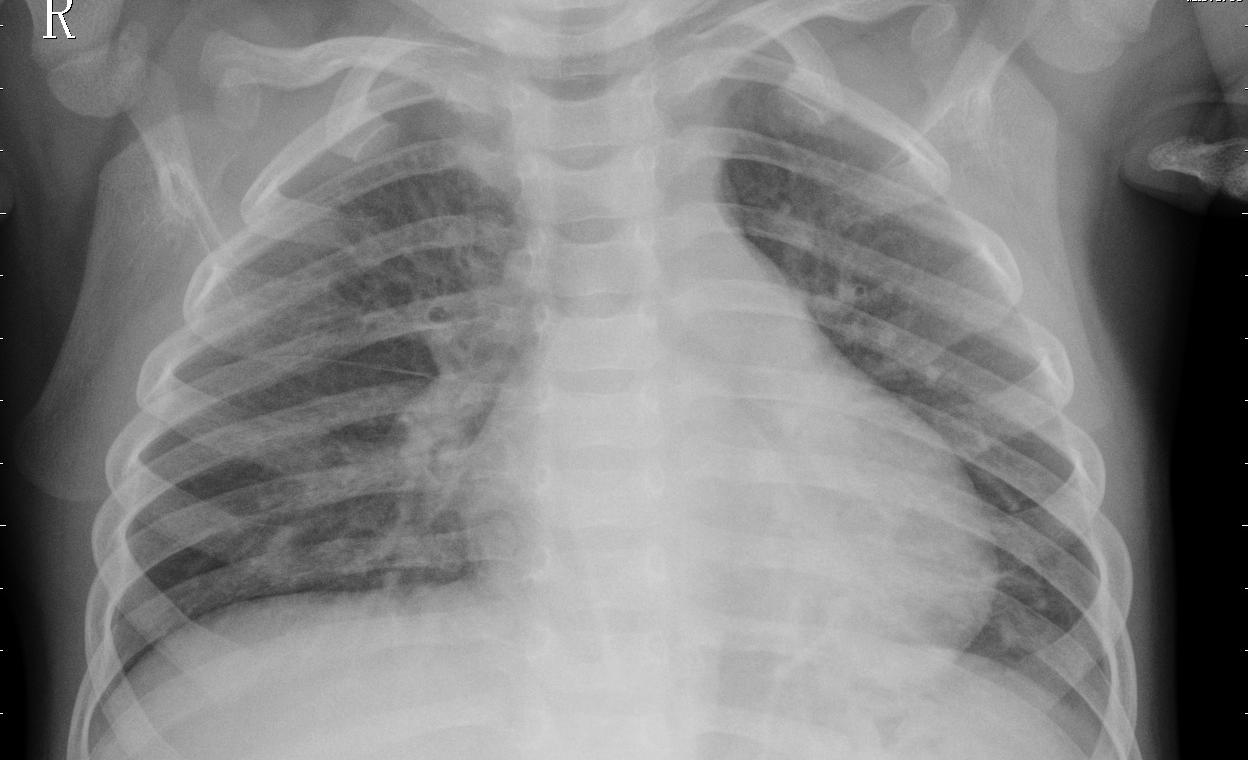
Diagnosis: PNEUMONIA